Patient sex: M
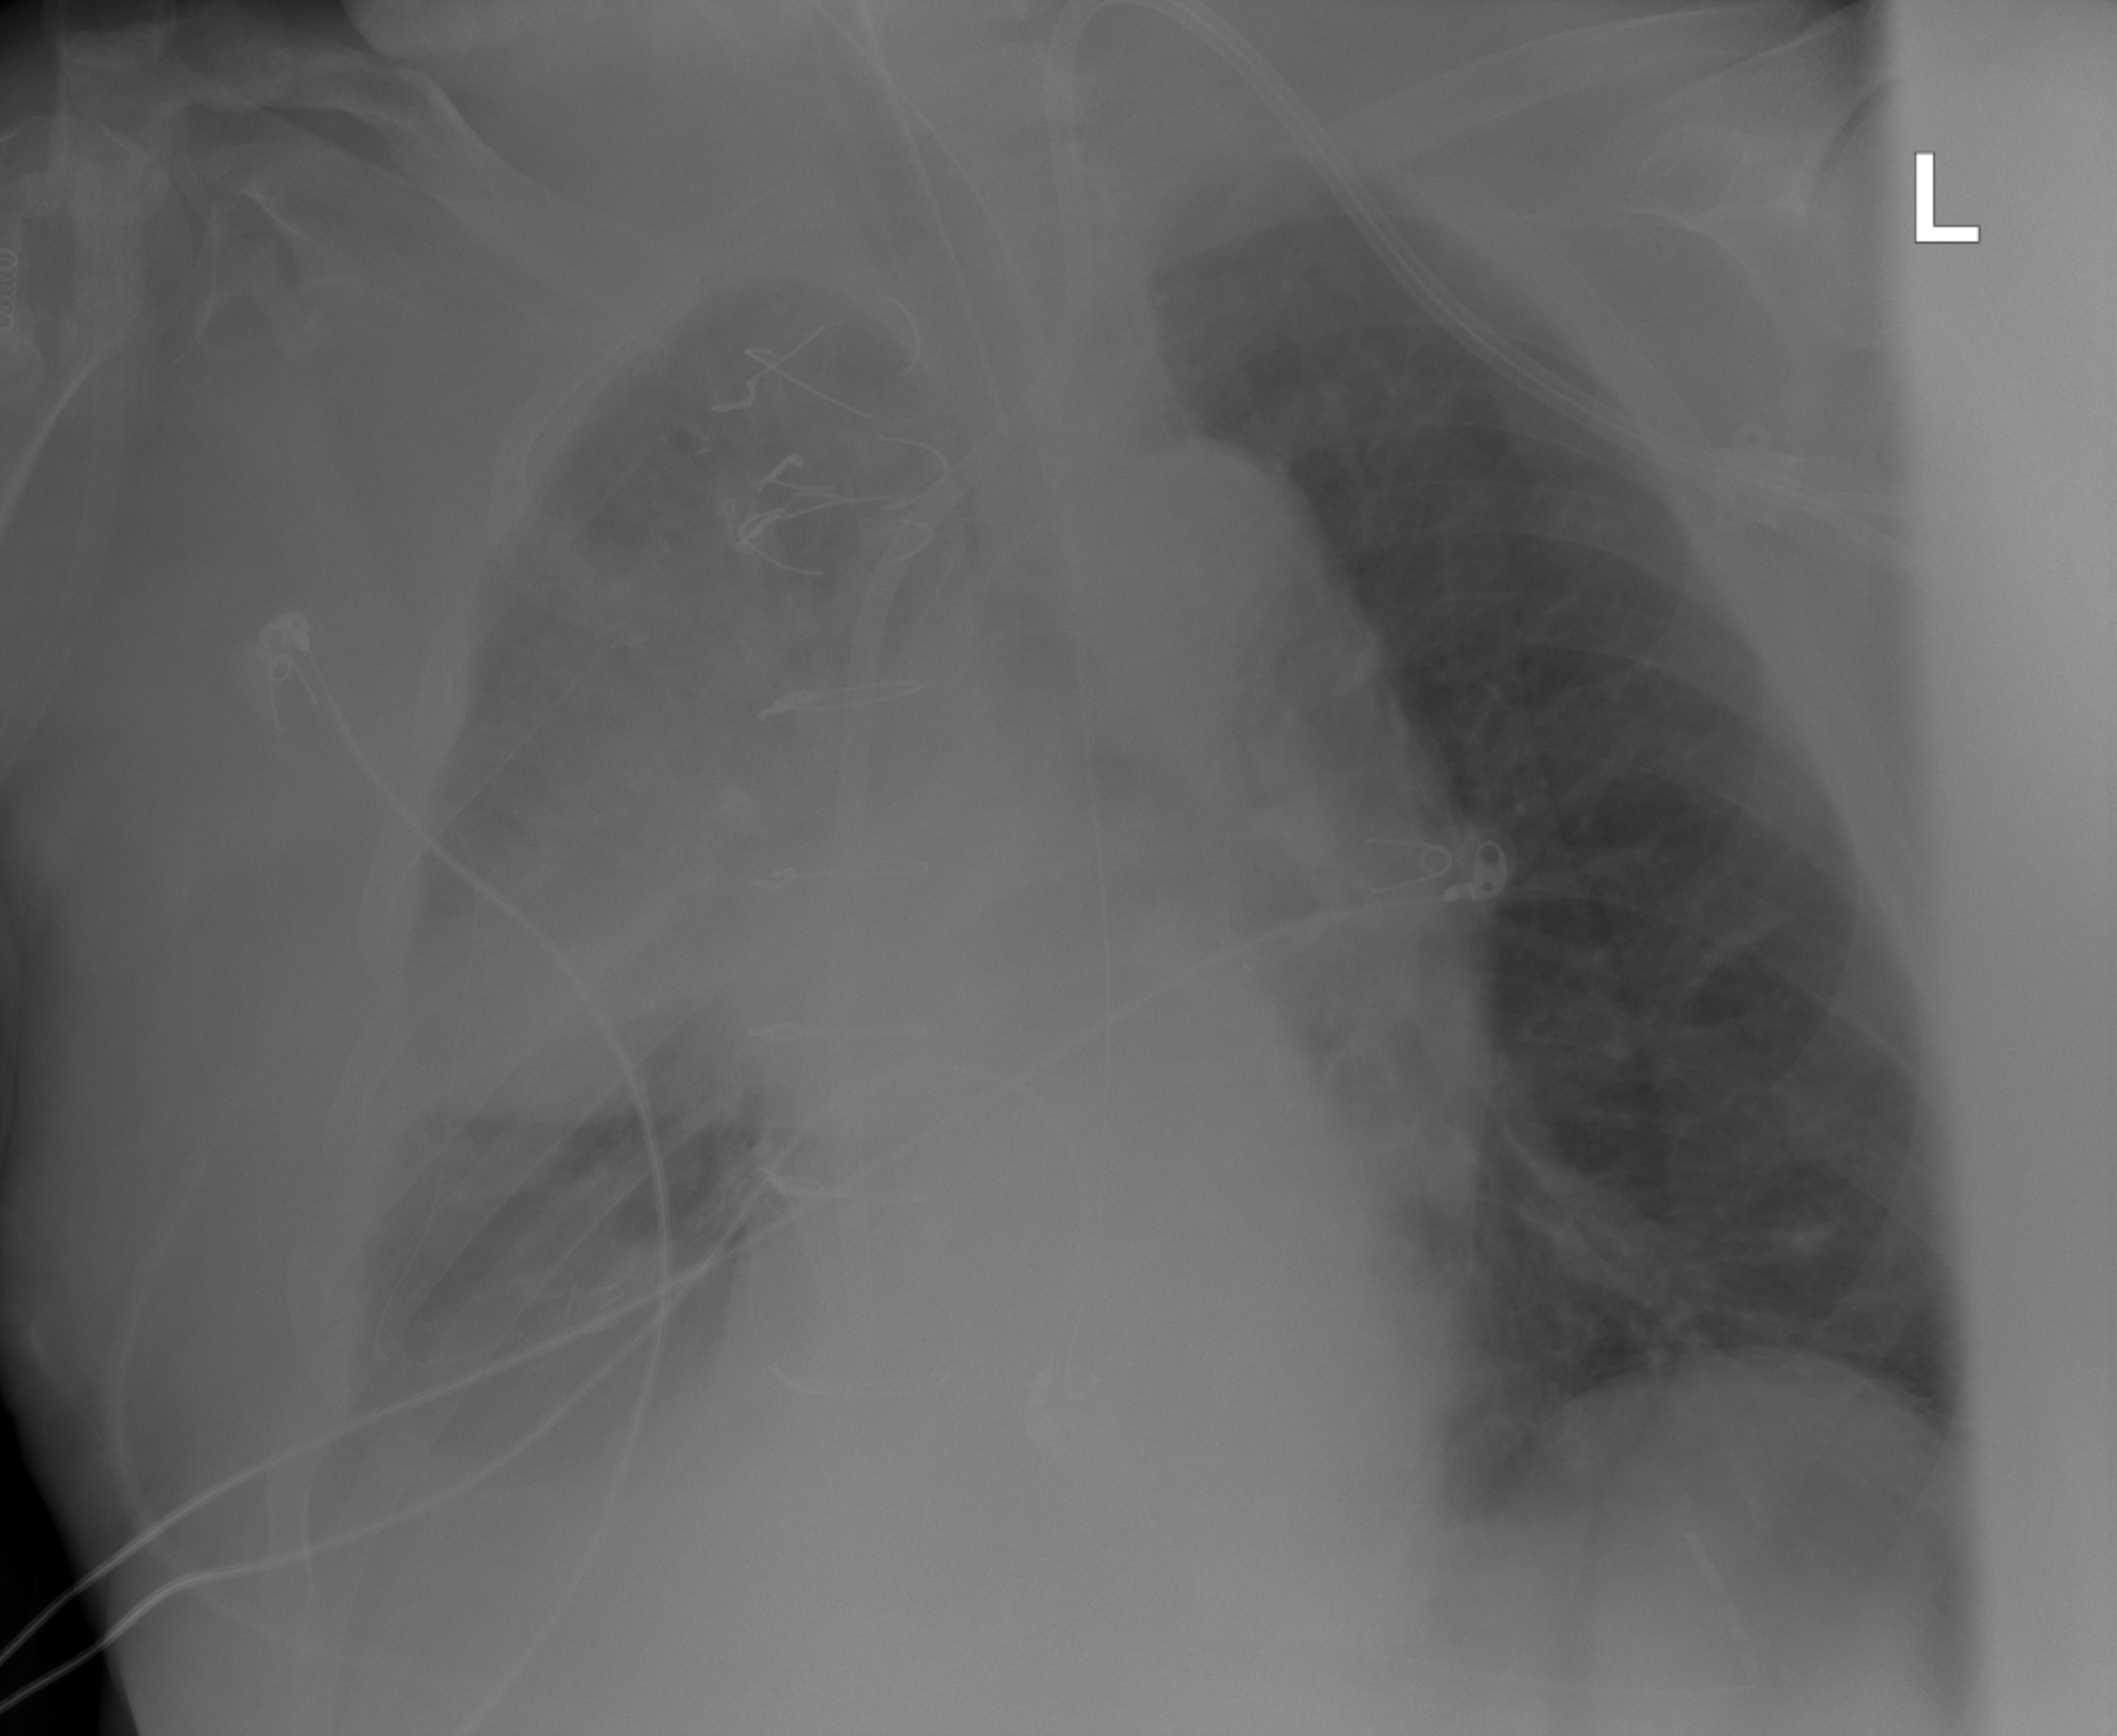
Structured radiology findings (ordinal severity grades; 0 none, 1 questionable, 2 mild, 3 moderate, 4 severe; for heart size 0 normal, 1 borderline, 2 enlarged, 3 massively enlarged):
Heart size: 0
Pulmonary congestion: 2
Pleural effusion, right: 2
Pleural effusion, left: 0
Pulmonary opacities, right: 3
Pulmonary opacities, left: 0
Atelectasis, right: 3
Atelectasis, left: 0